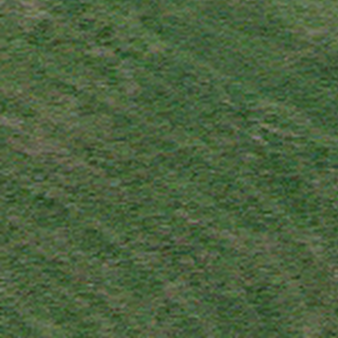
Label: other